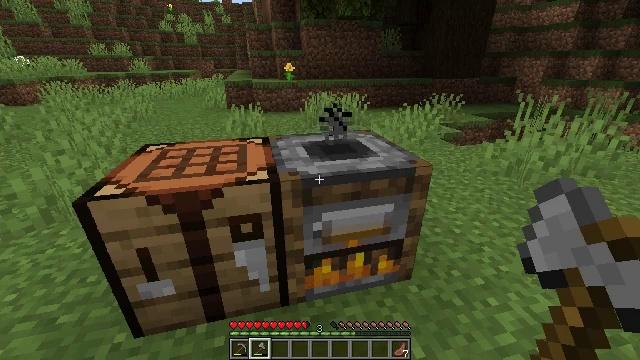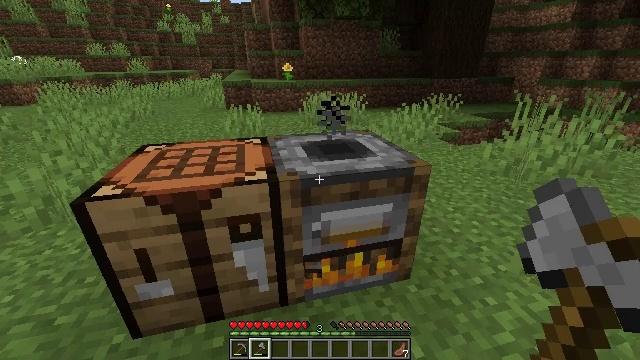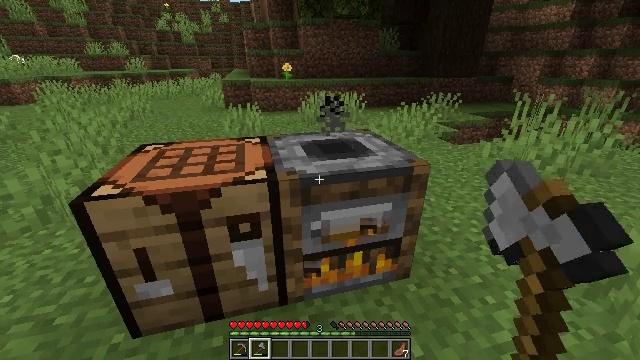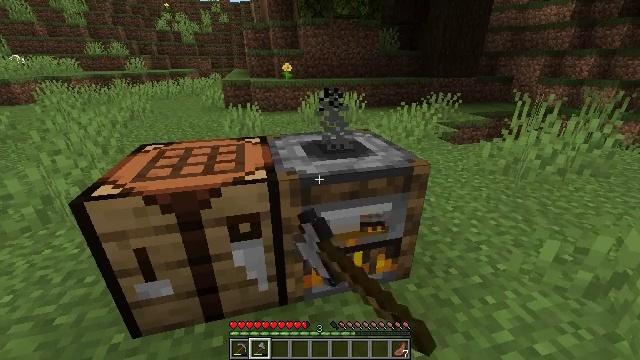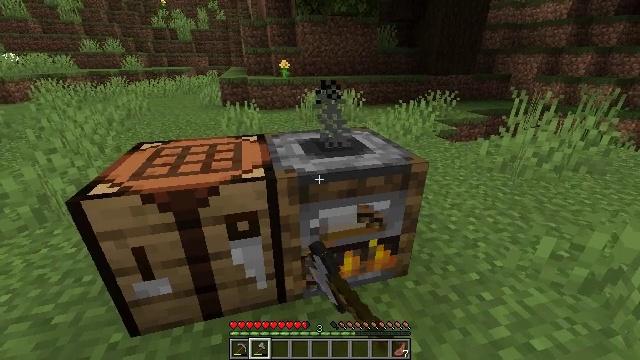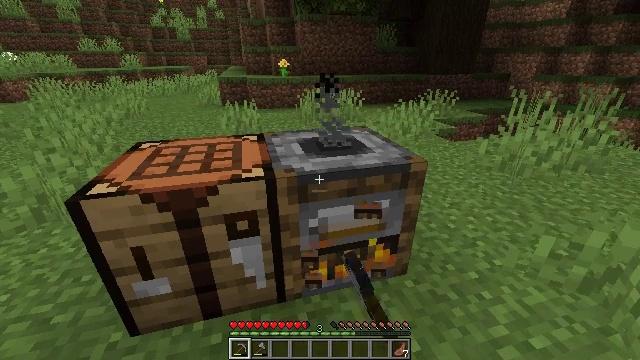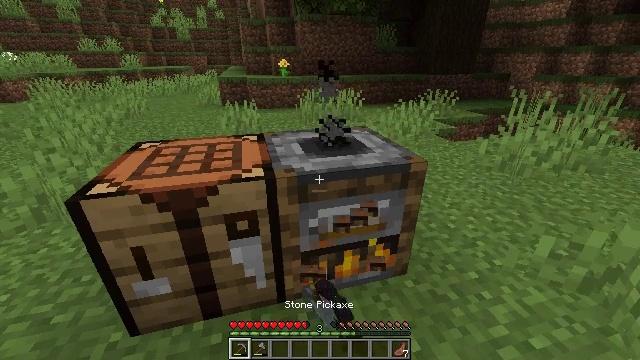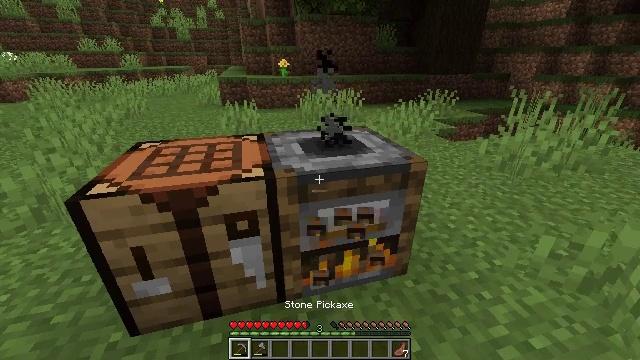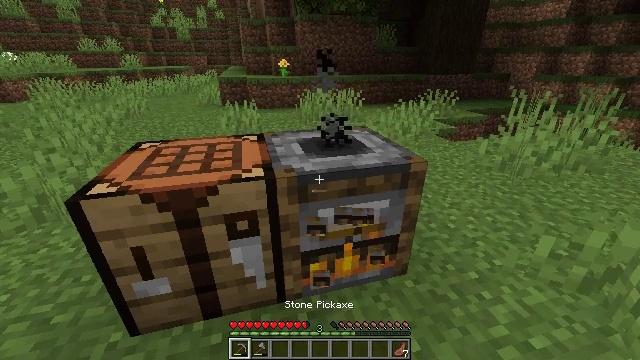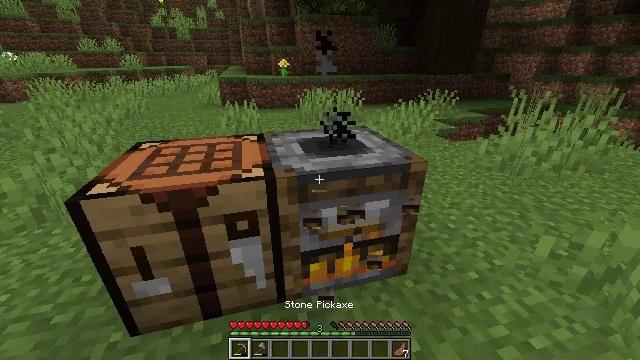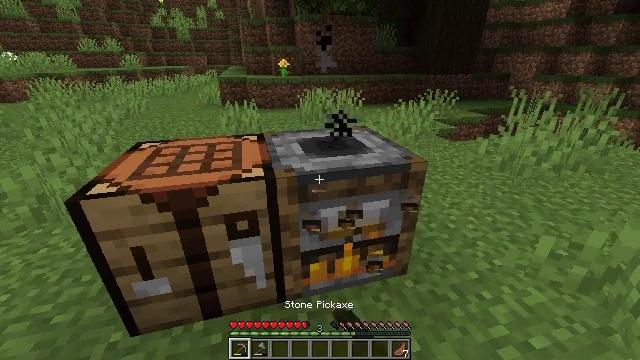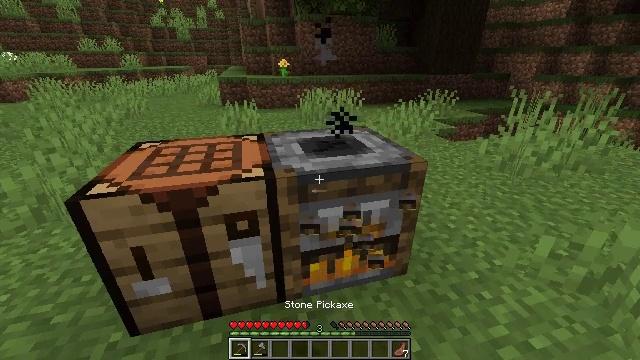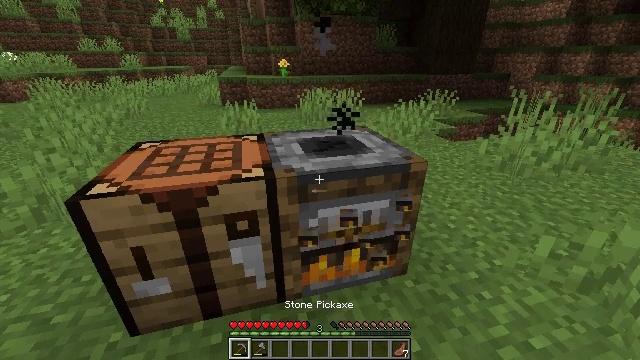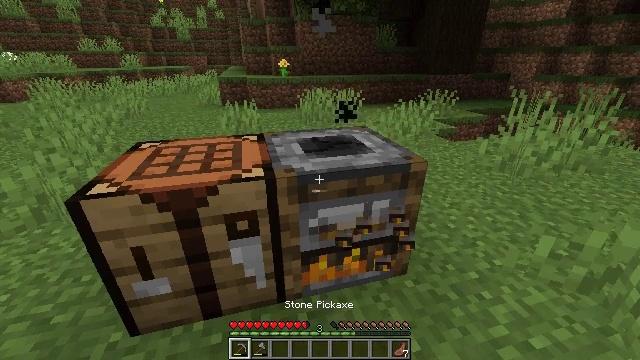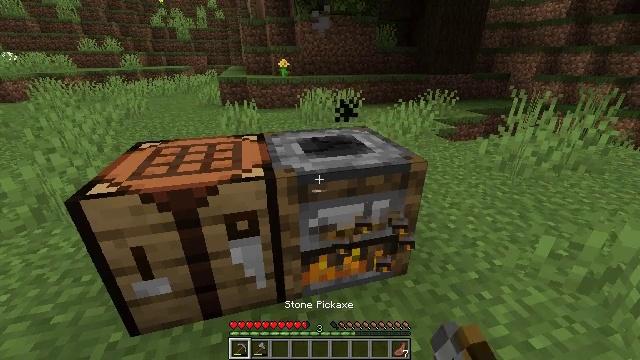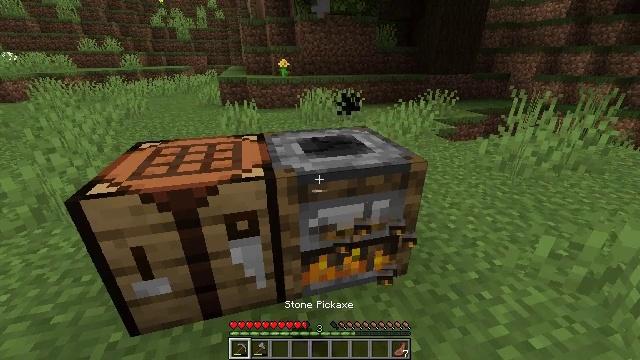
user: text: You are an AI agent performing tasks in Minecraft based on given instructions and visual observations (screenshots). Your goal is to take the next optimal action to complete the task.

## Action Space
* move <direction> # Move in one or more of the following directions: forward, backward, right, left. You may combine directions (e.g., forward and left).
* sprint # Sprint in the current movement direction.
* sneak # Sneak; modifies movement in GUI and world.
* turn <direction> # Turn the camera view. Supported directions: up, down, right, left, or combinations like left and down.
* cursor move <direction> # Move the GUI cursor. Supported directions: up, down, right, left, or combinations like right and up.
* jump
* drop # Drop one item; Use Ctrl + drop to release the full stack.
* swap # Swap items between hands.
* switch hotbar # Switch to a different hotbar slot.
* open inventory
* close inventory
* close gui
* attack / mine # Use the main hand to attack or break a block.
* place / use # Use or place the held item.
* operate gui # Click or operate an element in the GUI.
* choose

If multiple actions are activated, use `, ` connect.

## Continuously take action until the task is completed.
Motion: motion action
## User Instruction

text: Break the smoker to collect it.
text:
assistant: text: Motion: attack / mine
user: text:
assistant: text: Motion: attack / mine
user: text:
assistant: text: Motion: attack / mine
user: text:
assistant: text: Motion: attack / mine
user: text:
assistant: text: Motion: attack / mine, switch to hotbar 1
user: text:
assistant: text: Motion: attack / mine, switch to hotbar 1
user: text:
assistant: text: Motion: attack / mine, switch to hotbar 1
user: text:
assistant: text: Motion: attack / mine
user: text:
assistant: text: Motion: attack / mine
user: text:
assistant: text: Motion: attack / mine
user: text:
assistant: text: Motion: attack / mine
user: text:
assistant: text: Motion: attack / mine
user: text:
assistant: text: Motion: attack / mine
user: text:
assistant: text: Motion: attack / mine
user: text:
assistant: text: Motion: attack / mine
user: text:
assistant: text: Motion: attack / mine
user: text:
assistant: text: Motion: turn right, attack / mine
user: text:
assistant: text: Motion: attack / mine
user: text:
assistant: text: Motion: attack / mine
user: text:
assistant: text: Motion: attack / mine
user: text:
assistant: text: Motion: attack / mine
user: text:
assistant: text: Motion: attack / mine
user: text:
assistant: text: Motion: attack / mine
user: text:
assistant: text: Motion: attack / mine
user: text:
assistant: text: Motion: attack / mine
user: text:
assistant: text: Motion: turn right, attack / mine
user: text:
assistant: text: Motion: move forward, attack / mine
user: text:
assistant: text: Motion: move forward, attack / mine
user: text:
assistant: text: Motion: move forward, attack / mine
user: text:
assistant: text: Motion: move forward, turn down, attack / mine